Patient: sex M, age 52
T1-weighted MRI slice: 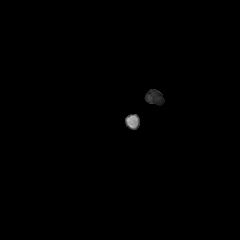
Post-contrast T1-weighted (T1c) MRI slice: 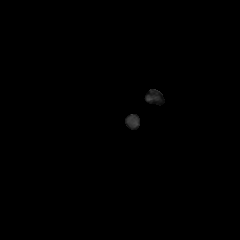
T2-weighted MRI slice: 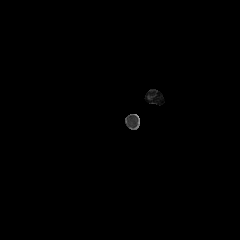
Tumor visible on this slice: no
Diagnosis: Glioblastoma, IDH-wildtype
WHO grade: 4